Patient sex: F
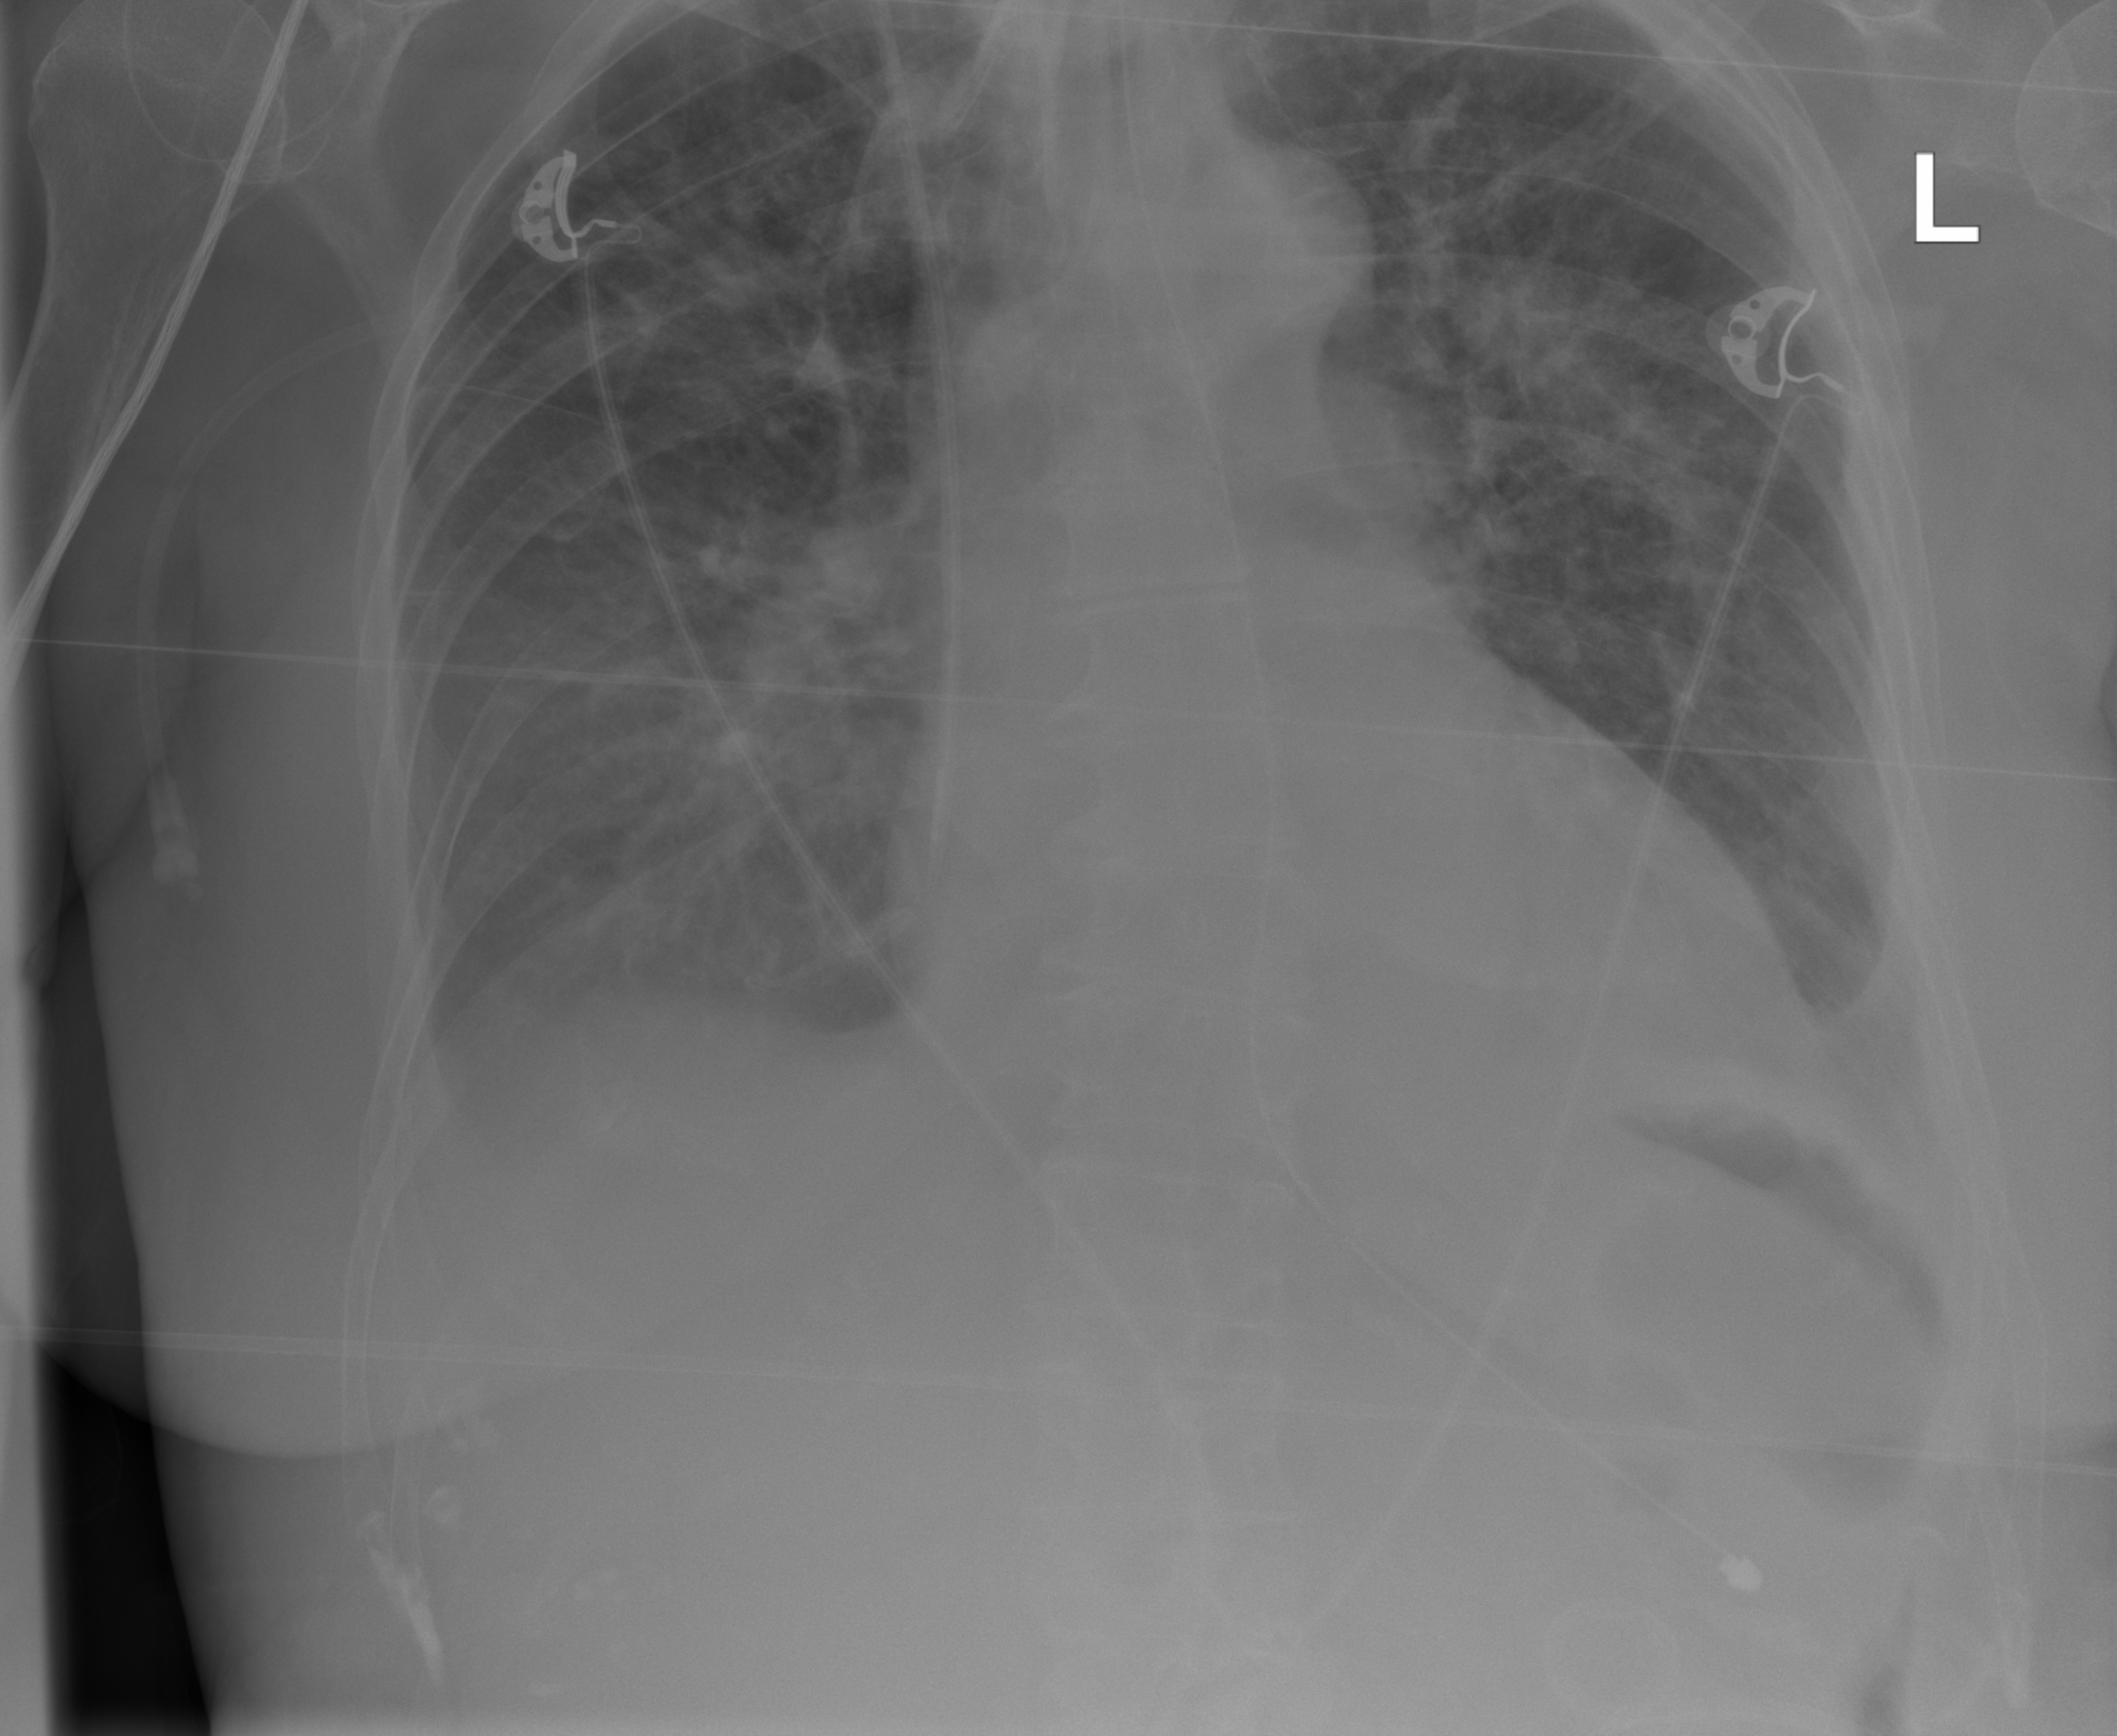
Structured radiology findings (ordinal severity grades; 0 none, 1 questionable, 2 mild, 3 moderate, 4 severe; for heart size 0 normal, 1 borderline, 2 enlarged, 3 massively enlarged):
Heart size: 0
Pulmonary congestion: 0
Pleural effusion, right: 2
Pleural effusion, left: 3
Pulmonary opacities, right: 0
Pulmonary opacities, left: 0
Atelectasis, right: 2
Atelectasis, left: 2